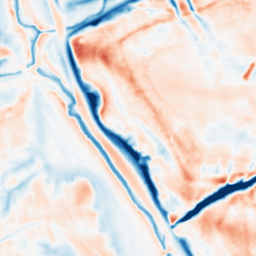
Category: multiscale
Decomposition family: dog_multiscale
Decomposition parameters: sigma_ratio: 2
n_scales: 3
base_sigma: 1
Upsampling method: bicubic
Upsampling parameters: scale: 8
Upsampling scale: 8